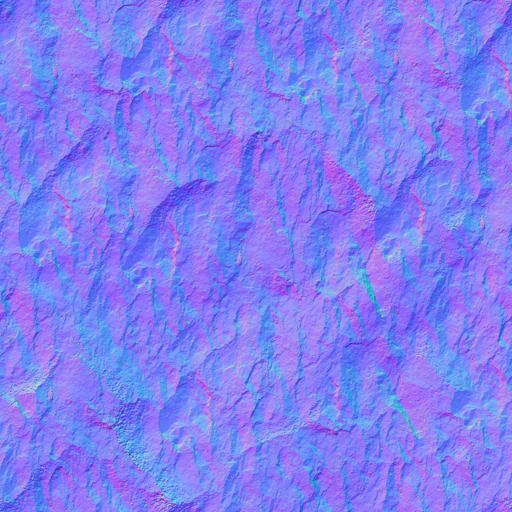
cliff jagged rock